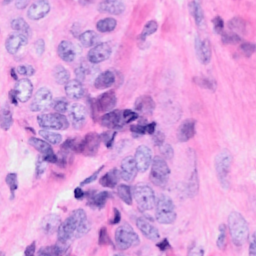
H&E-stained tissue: Breast